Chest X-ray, PA view. Patient: 49 years old, sex M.
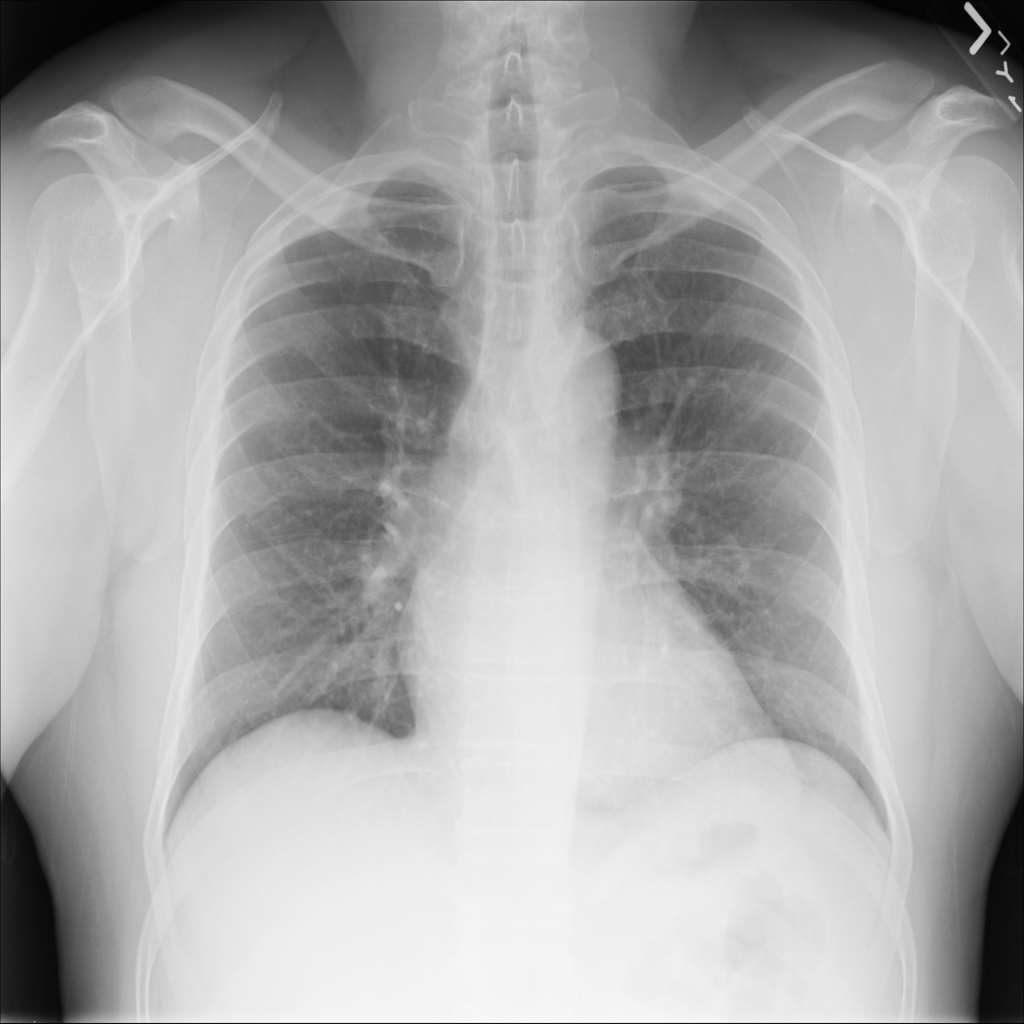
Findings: No Finding